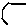
Label: hexagon